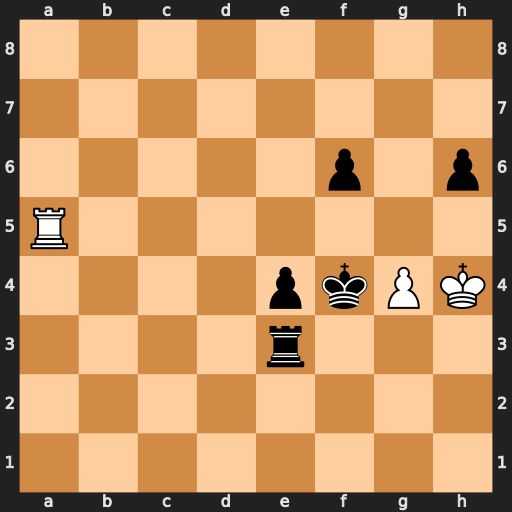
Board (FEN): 8/8/5p1p/R7/4pkPK/4r3/8/8
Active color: w
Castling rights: -
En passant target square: -
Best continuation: Rf5#